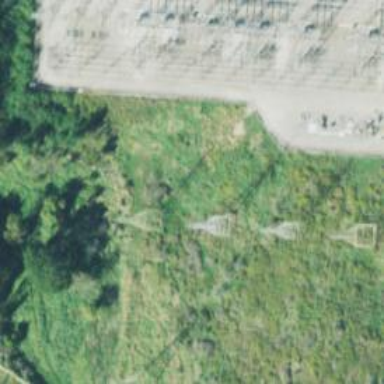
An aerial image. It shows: Lattice structure tower.